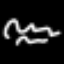
Label: squiggle